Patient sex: M
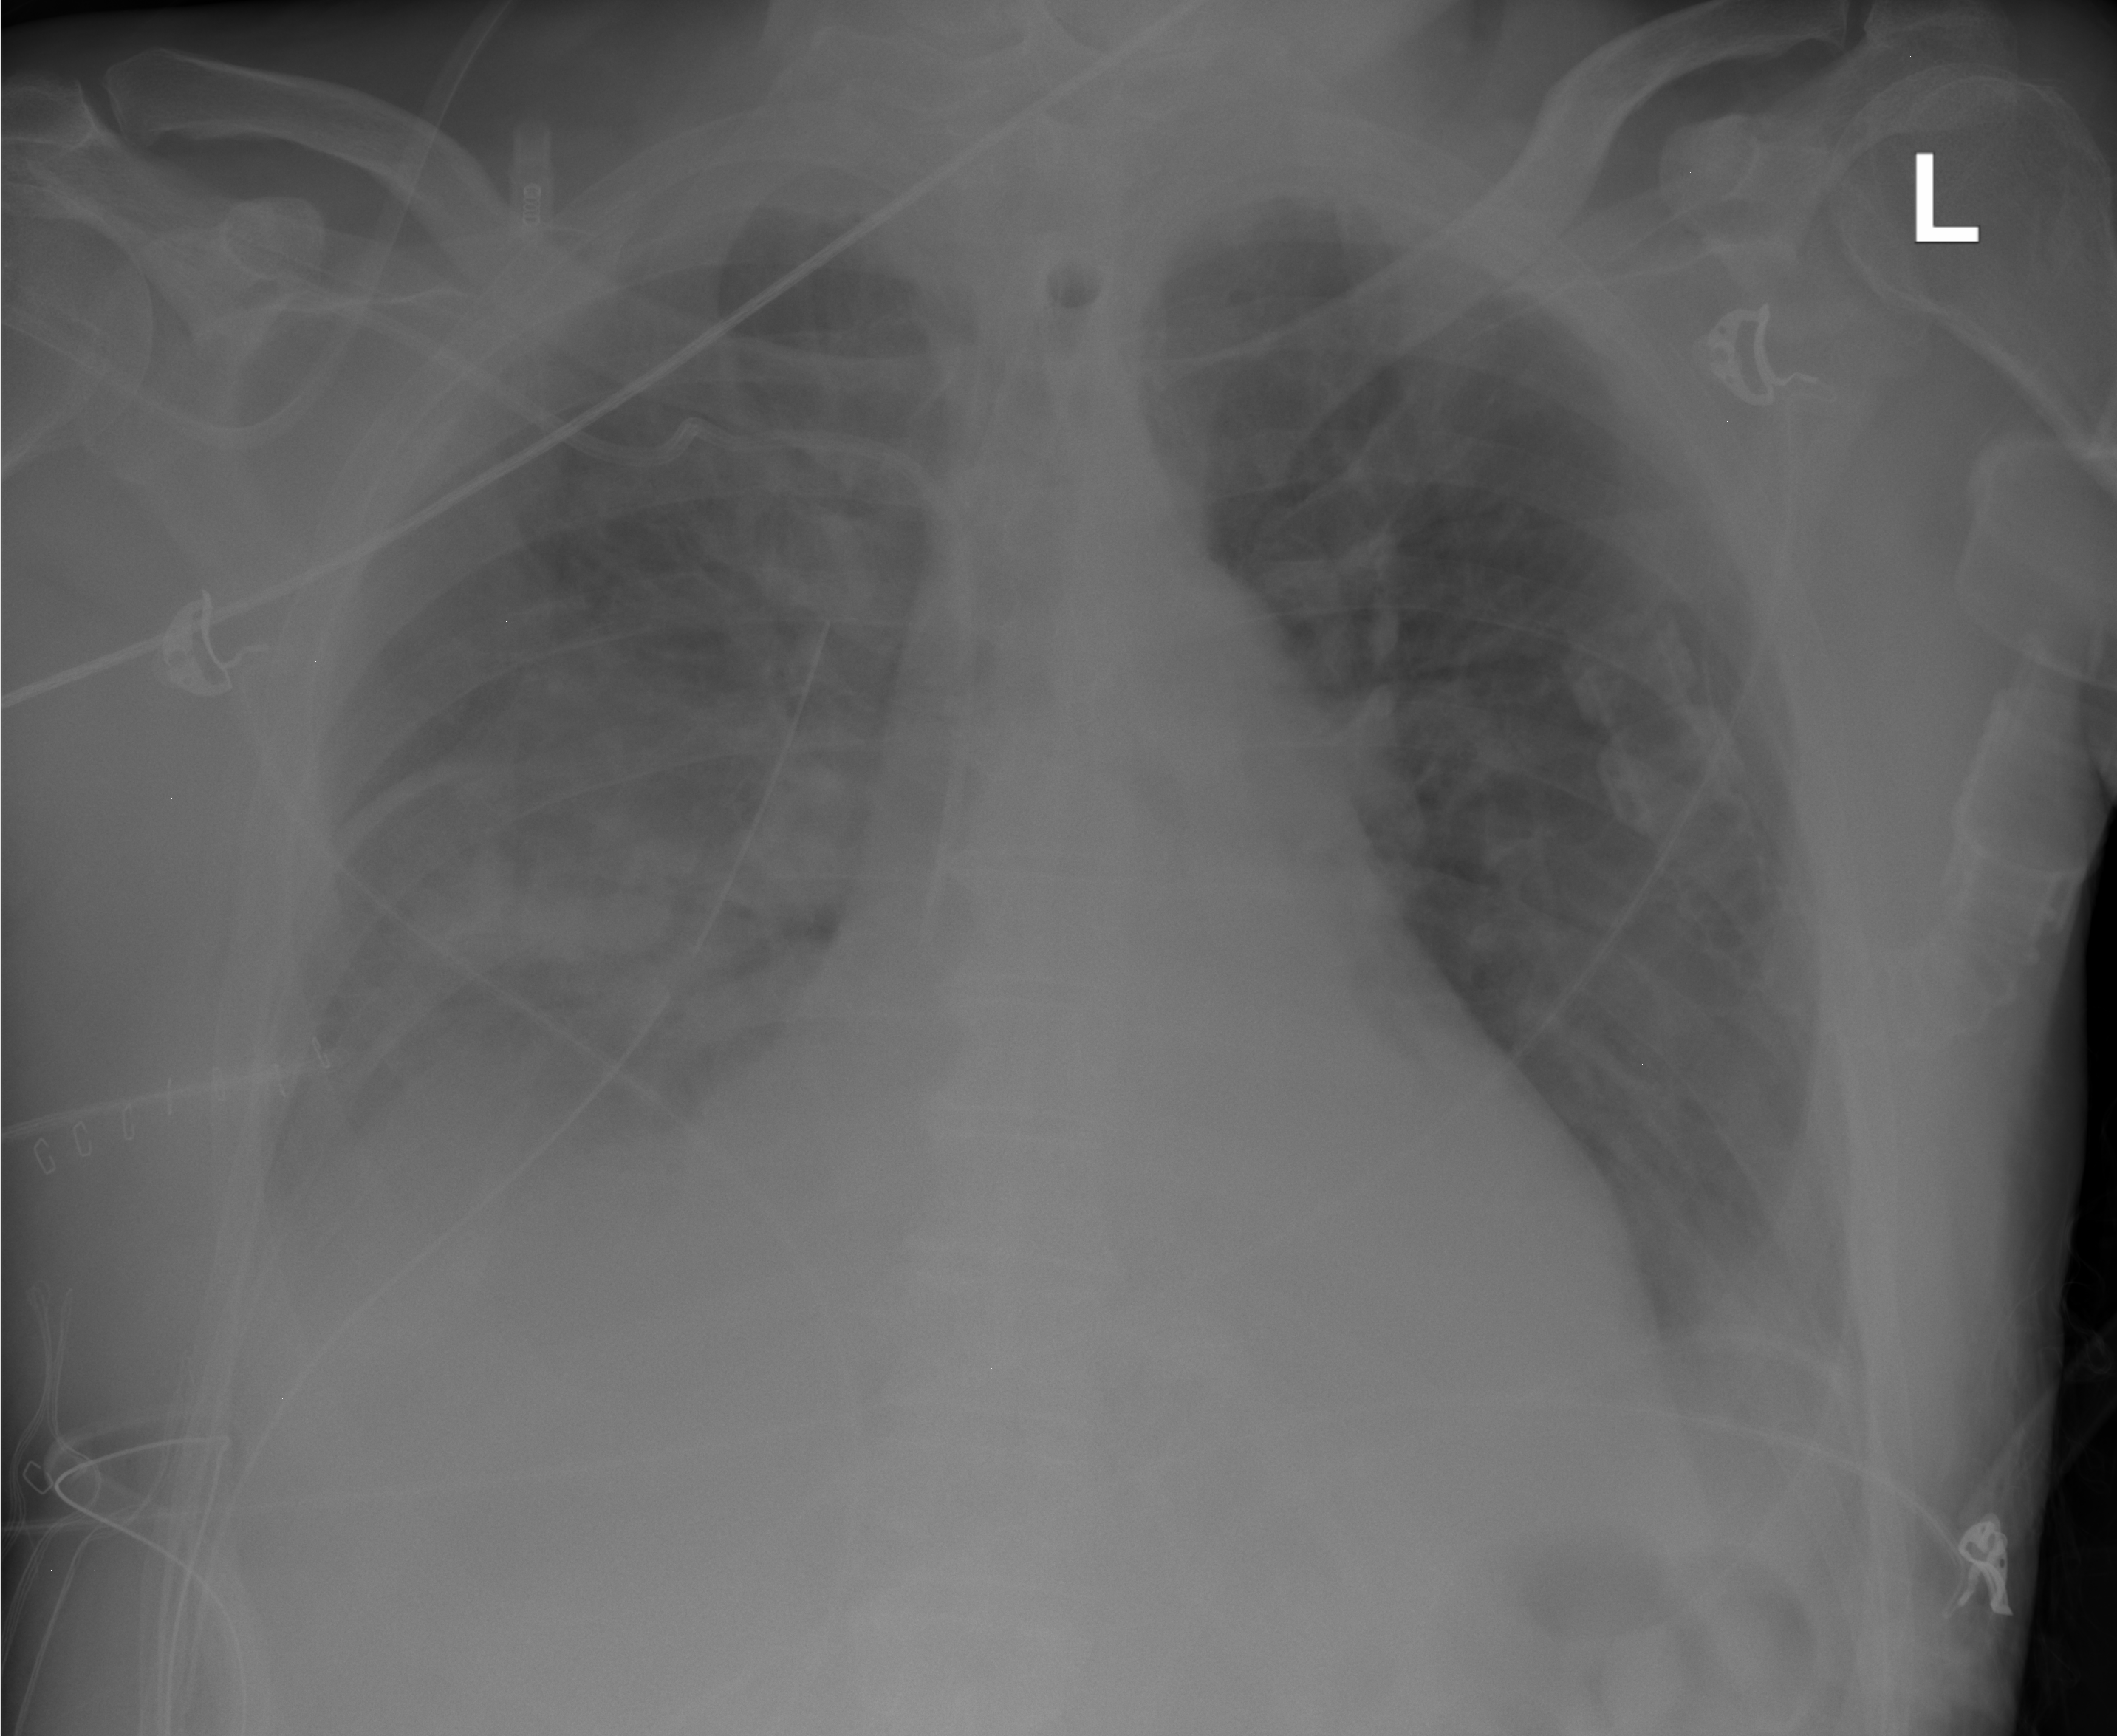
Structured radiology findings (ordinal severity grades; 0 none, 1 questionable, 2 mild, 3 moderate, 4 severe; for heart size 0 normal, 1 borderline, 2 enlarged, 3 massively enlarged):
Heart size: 1
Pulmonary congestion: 1
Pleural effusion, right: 2
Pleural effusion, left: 1
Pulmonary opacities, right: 1
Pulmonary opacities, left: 0
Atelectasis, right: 2
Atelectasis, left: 1